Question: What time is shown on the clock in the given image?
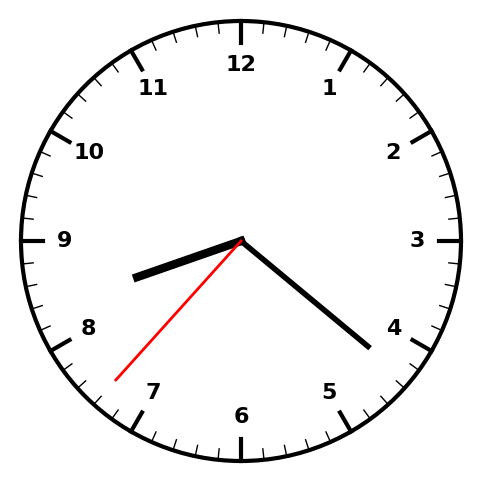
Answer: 08:21:37